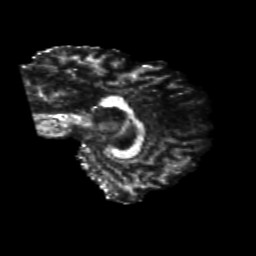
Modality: FA
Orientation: sagittal
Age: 38
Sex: male
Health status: healthy
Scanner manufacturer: siemens
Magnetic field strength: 3 T
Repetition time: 10.8 s
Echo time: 0.082 s